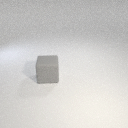
large gray rubber cube